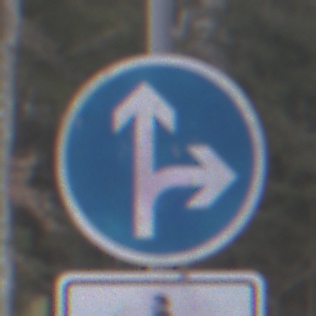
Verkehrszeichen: VorgeschriebeneFahrtrichtungGeradeausOderRechts
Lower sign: EinspurigeFahrzeugeFrei3
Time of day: Midday
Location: Outdoor (Nature)
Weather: Overcast
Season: Autumn
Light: Natural